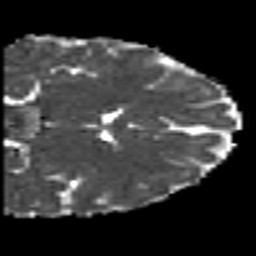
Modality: MD
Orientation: coronal
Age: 21
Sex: male
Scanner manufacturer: siemens
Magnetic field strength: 3 T
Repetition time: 7 s
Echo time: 0.0926 s